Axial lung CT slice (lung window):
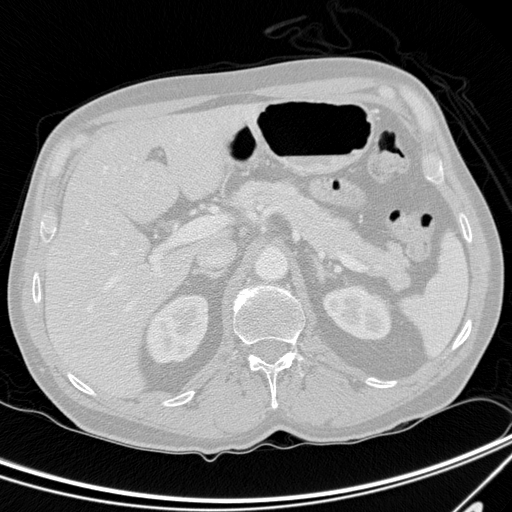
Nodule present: no